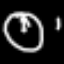
Label: clock